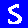
Digit: 5